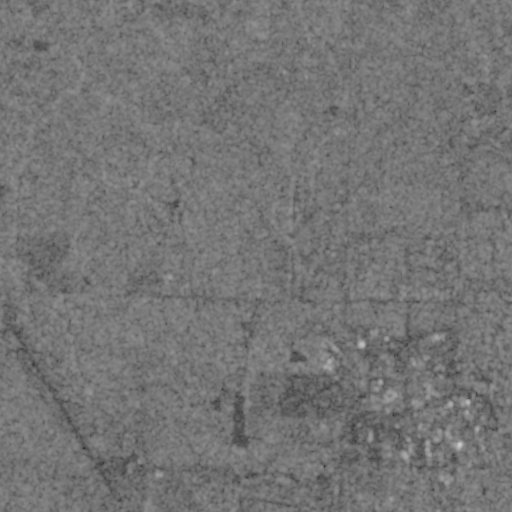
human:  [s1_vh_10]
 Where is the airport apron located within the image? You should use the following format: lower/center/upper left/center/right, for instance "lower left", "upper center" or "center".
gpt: The airport apron is located in the lower left of the image.
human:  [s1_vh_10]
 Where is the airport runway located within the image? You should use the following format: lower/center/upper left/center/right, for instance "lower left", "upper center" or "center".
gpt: The airport runway is located in the lower left of the image.
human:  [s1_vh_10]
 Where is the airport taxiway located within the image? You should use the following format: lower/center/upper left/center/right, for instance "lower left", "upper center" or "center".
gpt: The airport taxiway is located in the lower left of the image.
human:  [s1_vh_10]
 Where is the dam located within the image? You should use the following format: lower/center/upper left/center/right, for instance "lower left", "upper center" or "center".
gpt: The dam is located in the lower center of the image.
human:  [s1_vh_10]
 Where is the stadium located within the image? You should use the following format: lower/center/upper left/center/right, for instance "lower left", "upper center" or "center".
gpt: The stadium is located in the lower right of the image.
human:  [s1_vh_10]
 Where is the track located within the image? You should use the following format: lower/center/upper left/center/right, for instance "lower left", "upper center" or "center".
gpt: The track is located in the lower right of the image.
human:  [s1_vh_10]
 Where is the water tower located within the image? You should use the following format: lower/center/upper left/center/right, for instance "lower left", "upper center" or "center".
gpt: The water tower is located in the lower right of the image.
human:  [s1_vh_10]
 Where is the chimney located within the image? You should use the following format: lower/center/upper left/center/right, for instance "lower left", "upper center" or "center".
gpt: The chimney is located in the lower right of the image.
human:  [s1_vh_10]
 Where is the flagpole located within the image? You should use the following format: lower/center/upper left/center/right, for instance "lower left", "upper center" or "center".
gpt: The flagpole is located in the lower right of the image.
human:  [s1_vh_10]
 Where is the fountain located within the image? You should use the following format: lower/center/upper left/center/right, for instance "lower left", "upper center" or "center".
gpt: The fountain is located in the lower right of the image.
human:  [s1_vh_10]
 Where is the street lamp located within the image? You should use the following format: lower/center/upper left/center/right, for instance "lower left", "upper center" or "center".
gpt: The street lamp is located in the lower right of the image.
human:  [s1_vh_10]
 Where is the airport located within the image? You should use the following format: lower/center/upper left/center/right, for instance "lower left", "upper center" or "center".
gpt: There is no airport in the image.

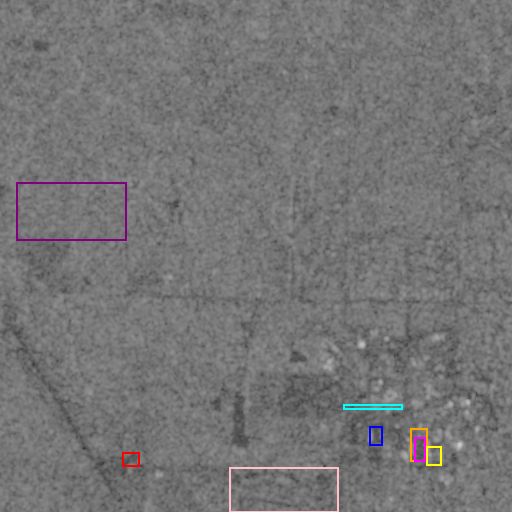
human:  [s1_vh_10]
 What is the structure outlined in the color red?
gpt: The structure outlined in red is an airport apron.
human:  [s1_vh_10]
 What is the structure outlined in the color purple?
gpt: The structure outlined in purple is a crop field.
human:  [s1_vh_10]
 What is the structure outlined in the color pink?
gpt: The structure outlined in pink is a park.
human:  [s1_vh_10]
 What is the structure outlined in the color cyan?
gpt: The structure outlined in cyan is a parking lot.
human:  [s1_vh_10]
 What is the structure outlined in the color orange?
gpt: The structure outlined in orange is a stadium.
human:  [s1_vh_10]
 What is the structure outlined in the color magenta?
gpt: The structure outlined in magenta is a track.
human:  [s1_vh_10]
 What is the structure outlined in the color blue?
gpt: The structure outlined in blue is a building.
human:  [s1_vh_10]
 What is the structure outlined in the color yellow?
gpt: The structure outlined in yellow is a building.
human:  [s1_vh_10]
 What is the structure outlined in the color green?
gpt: There is no green outline.